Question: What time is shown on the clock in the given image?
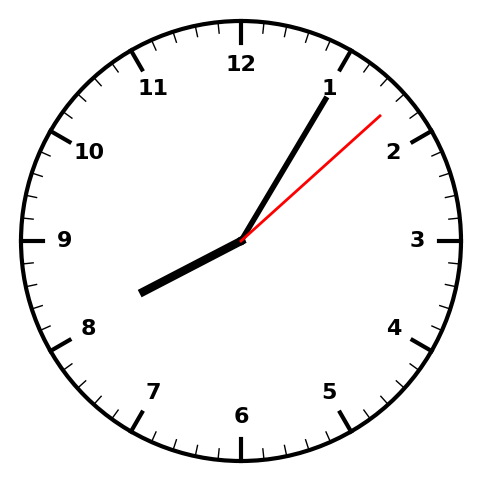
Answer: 08:05:08